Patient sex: M
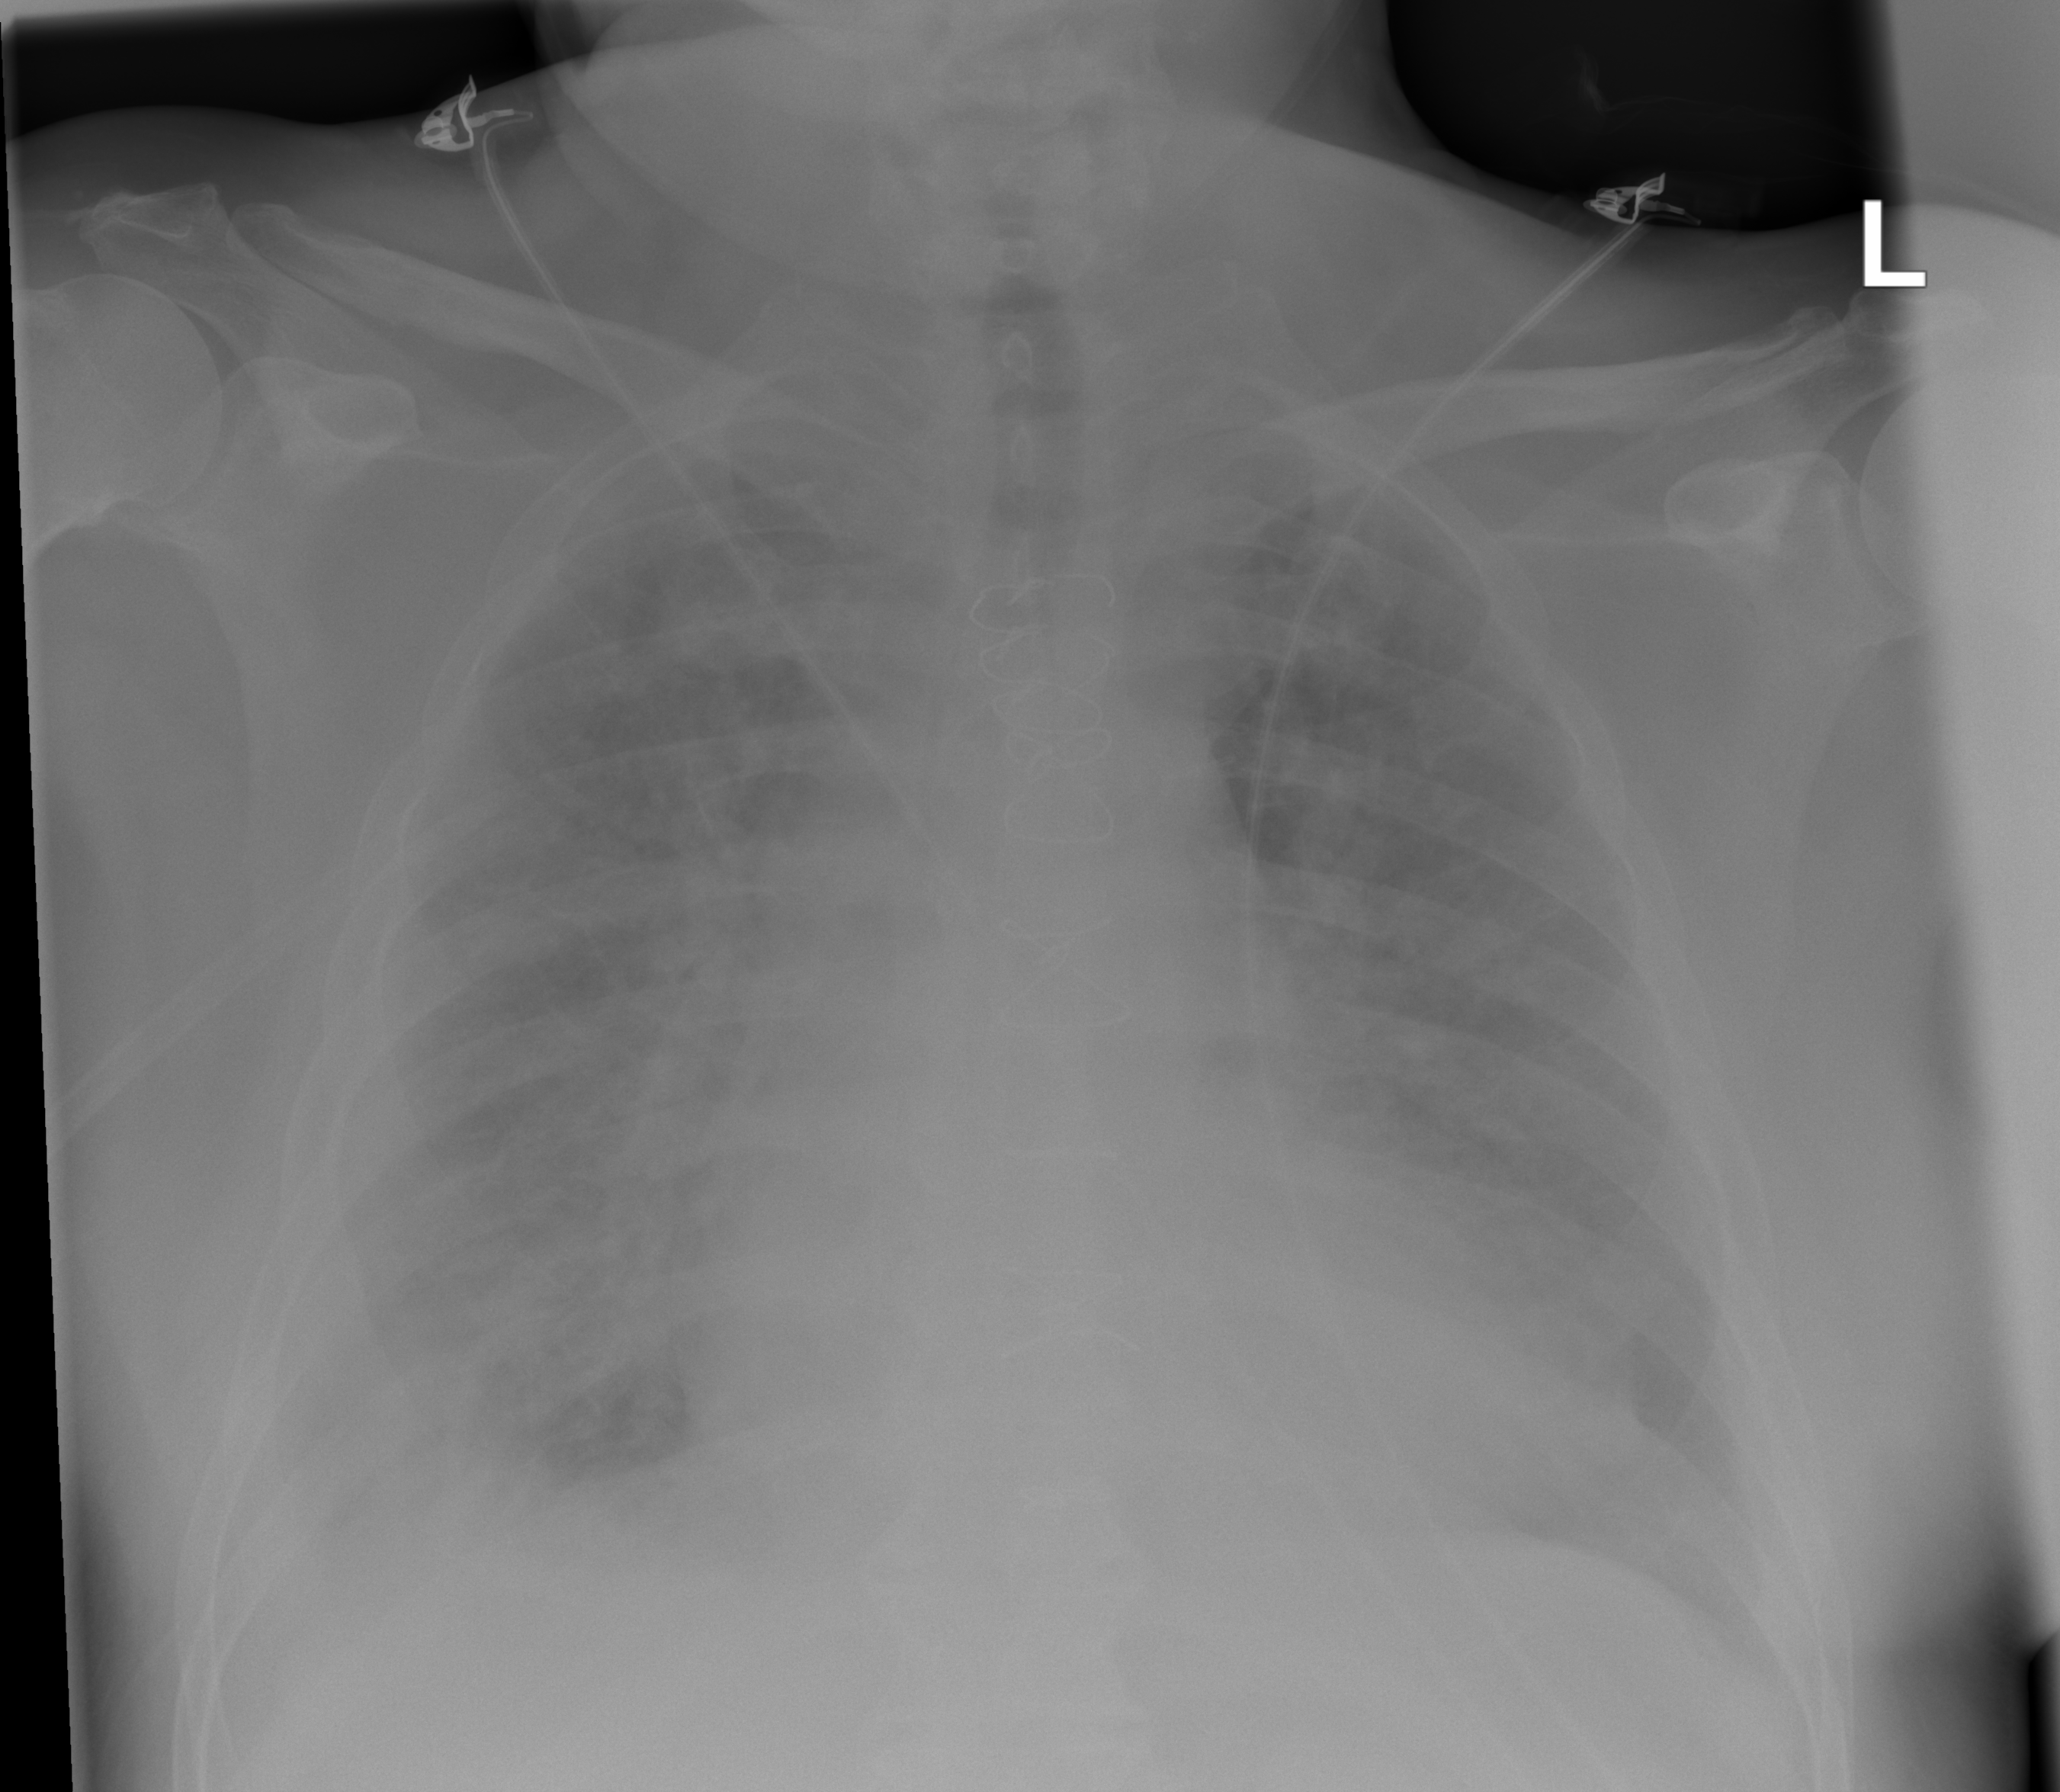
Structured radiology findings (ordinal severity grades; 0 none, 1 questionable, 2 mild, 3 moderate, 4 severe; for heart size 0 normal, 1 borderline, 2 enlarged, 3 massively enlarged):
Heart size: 2
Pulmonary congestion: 3
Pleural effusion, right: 2
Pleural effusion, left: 2
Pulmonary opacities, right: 2
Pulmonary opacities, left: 2
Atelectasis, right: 2
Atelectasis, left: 0